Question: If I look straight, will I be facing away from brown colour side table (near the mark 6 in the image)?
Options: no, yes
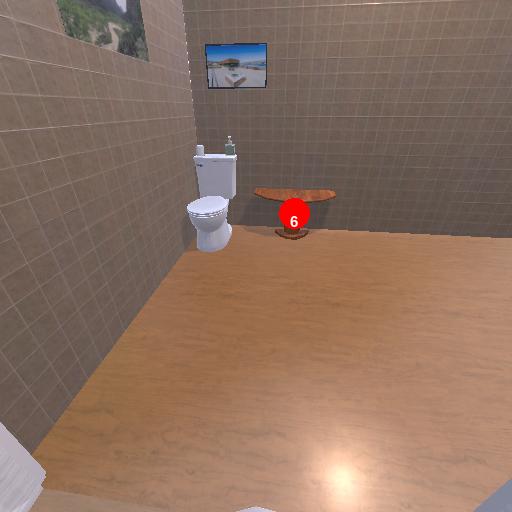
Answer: no